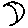
Label: moon